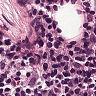
Metastatic tissue present: no